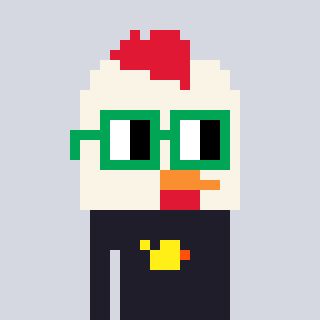
a pixel art character with square green glasses, a chicken-shaped head and a grayscale-colored body on a cool background